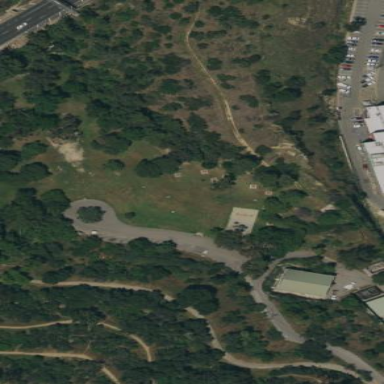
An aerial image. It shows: Picnic site surrounded by grass.